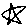
Label: star